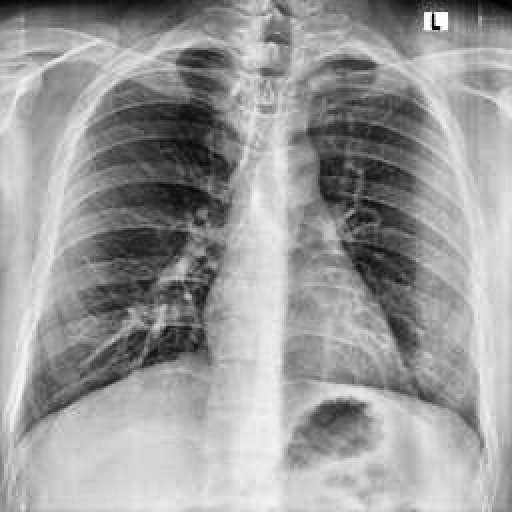
Finding: NORMAL